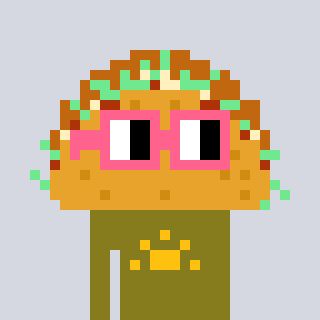
a pixel art character with square pink glasses, a taco-shaped head and a gunk-colored body on a cool background